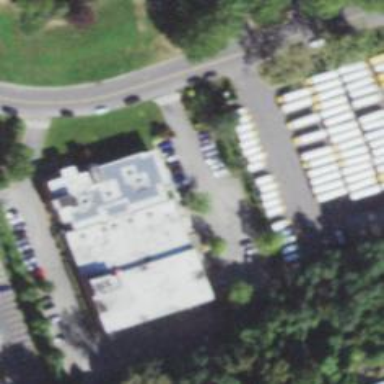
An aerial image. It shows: Commercial building.